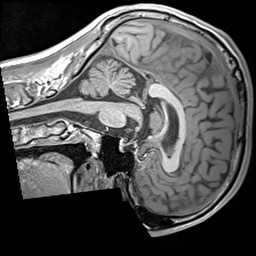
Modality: T1w
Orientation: sagittal
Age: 23
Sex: female
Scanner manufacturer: siemens
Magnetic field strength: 3 T
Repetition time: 1.6 s
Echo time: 0.00236 s